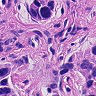
Metastatic tissue present: yes